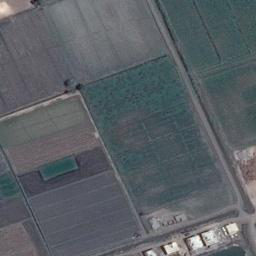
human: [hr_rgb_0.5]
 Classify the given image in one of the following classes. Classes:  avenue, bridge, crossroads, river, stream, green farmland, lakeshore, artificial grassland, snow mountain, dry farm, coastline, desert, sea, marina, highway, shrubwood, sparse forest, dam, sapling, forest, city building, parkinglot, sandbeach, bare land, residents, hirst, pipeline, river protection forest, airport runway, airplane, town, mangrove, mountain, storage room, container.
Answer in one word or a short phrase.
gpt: green farmland